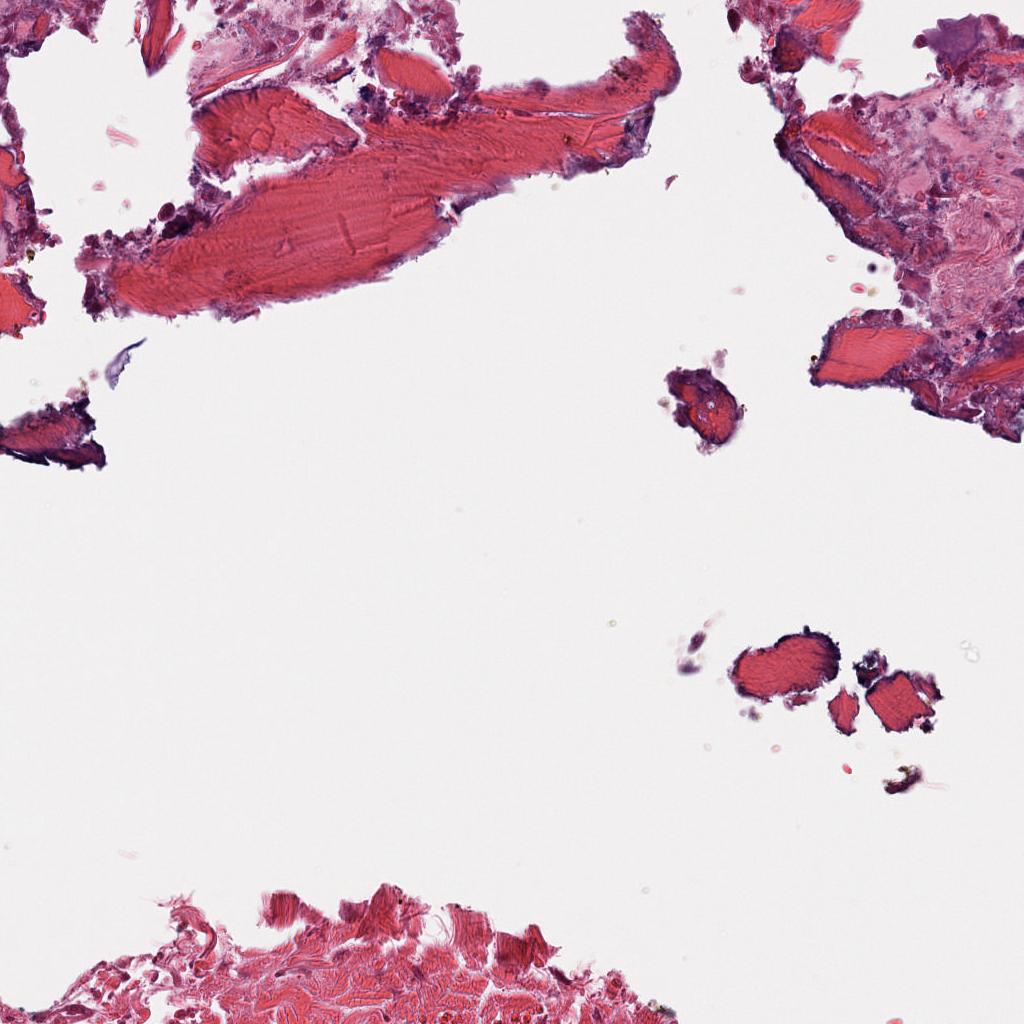
Label: Non-Tumor